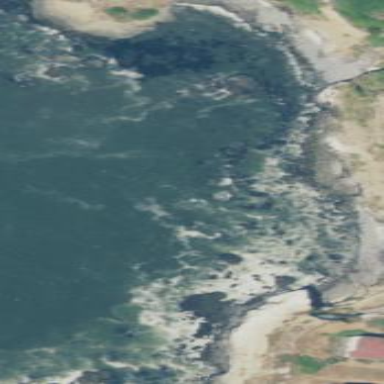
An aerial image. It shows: Natural rock reef.